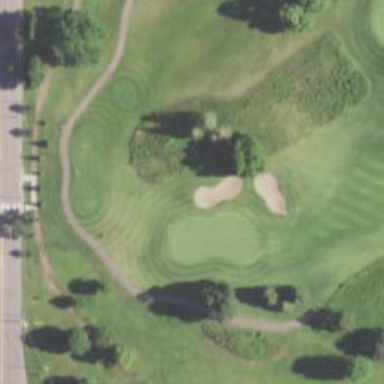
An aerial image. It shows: Golf hole.